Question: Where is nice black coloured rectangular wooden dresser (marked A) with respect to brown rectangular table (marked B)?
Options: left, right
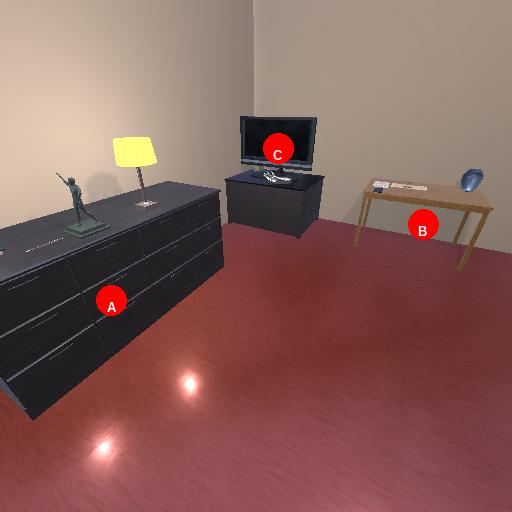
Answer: left